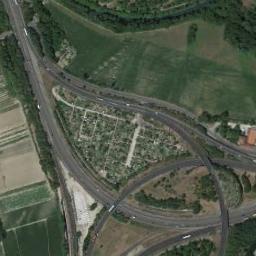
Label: overpass